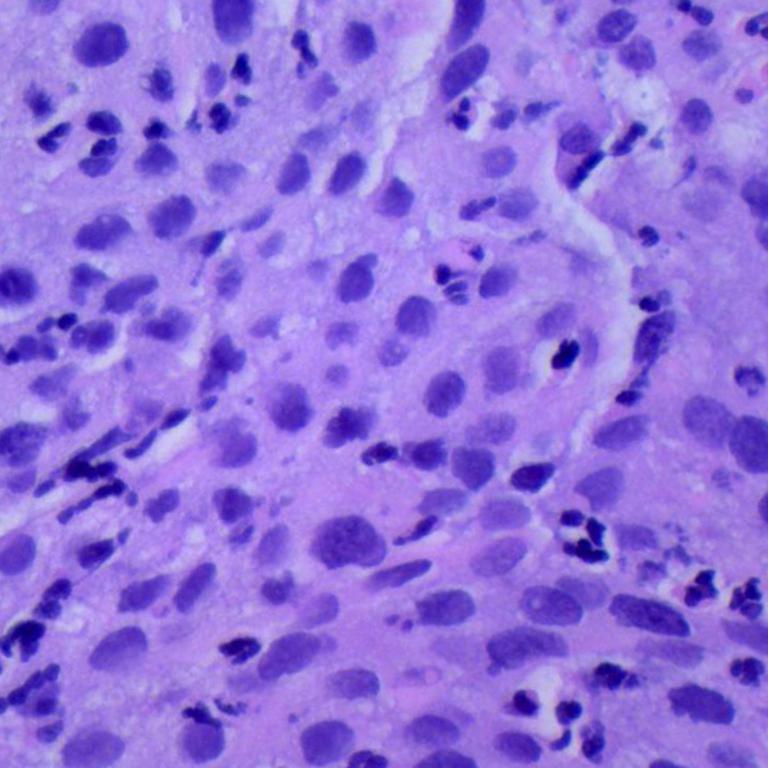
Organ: lung
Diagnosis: squamous carcinomas